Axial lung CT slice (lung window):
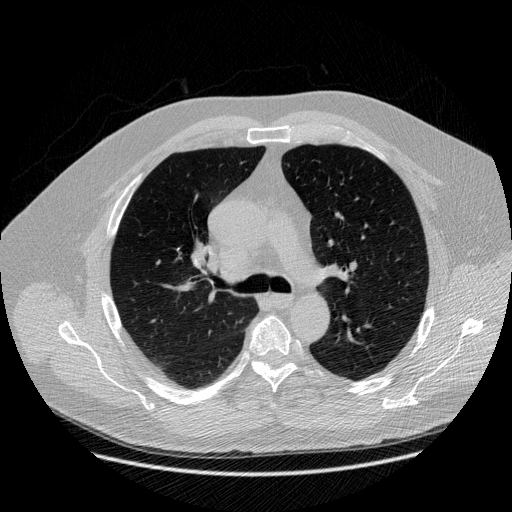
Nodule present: no